Interaction volume radius: 10 \u00c5
Interaction volume height: 15 \u00c5
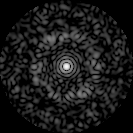
Disorder parameter: 0.8133